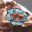
Label: 0